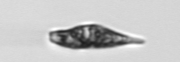
Label: Euglena